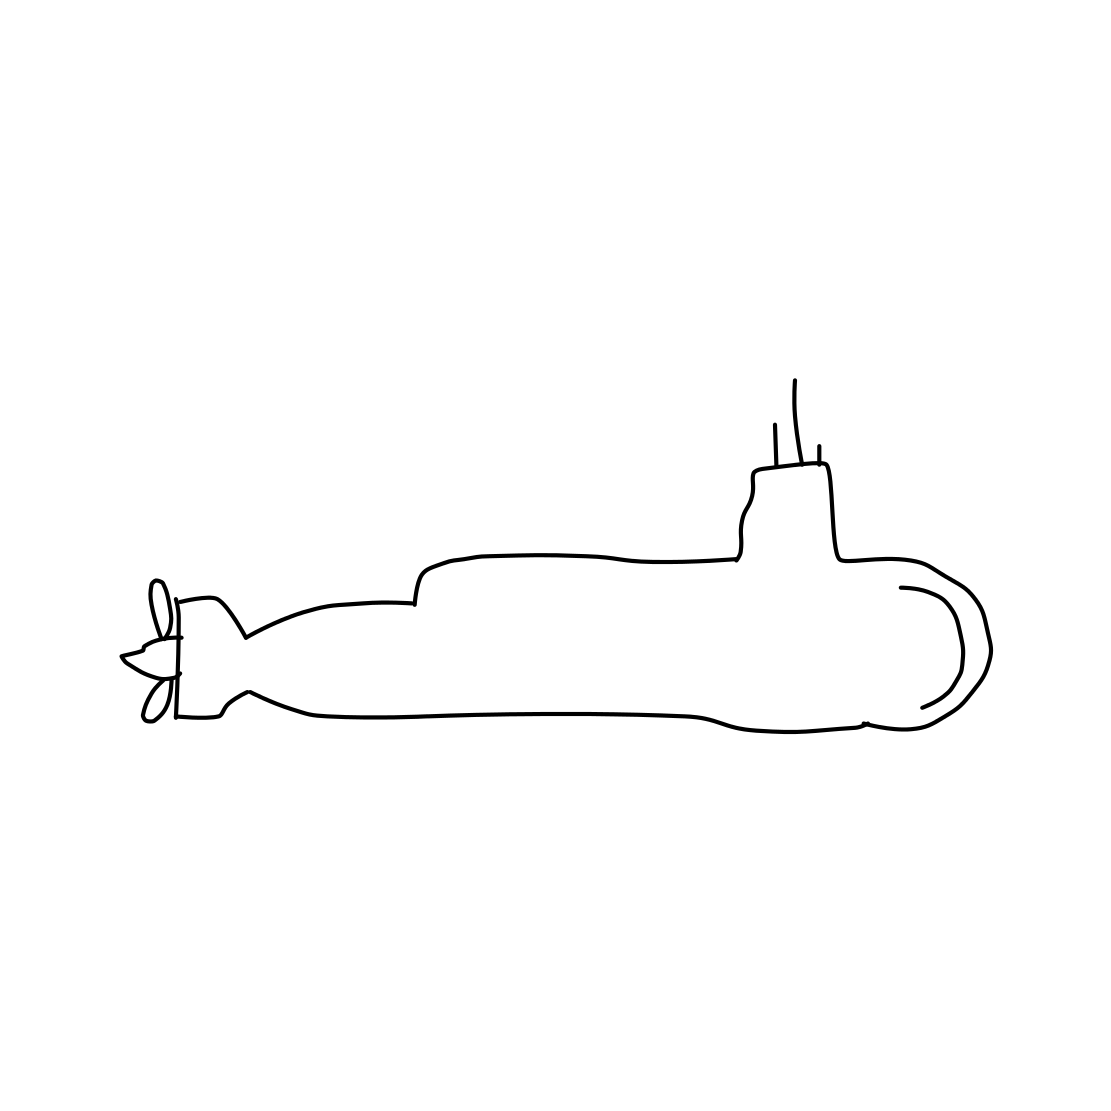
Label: submarine